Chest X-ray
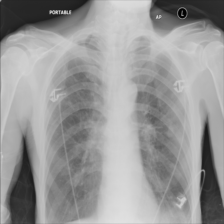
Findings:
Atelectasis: negative
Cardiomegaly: negative
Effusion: negative
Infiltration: positive
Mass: negative
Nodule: positive
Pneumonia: negative
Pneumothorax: negative
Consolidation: negative
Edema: negative
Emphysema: negative
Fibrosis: negative
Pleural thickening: negative
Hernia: negative